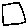
Label: square